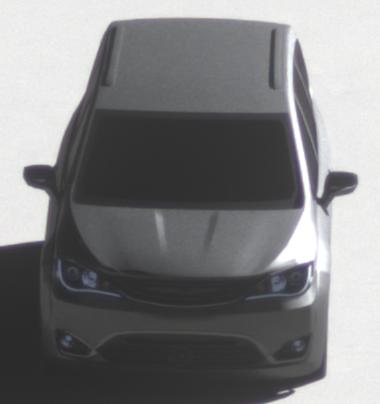
Make: Chrysler
Model: Pacifica
Detailed model: -
Model produced from: 2016
Model produced until: 2020
Doors: 5
Color: gray
Road condition: dry road
Daytime: morning or afternoon
Contrast: high contrast